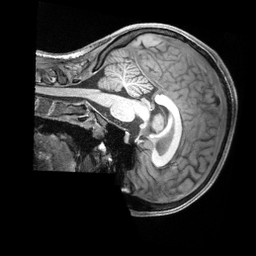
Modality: T1w
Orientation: sagittal
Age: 19
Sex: female
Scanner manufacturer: siemens
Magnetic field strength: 3 T
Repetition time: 2.4 s
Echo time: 0.00226 s